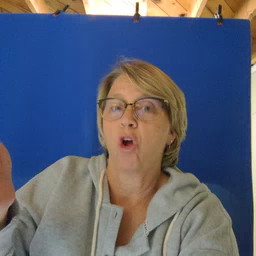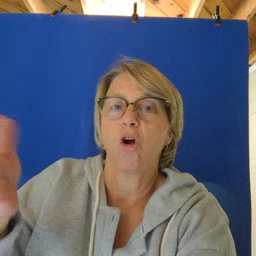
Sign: there